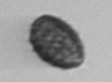
Label: Pseudochattonella_farcimen